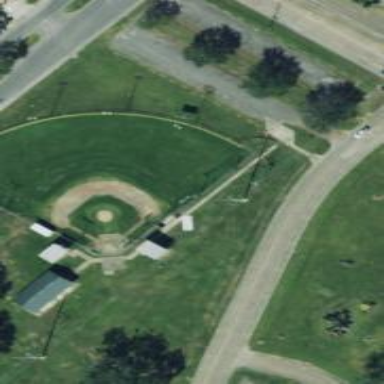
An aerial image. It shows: Baseball pitch for leisure and sports activities.